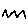
Label: zigzag